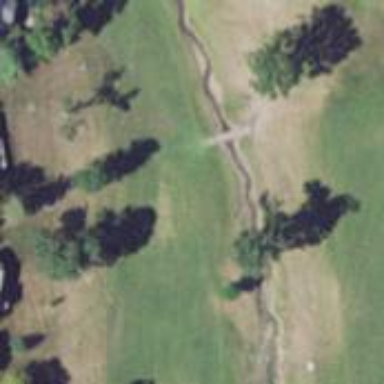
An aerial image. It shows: Path used for both walking and golf.